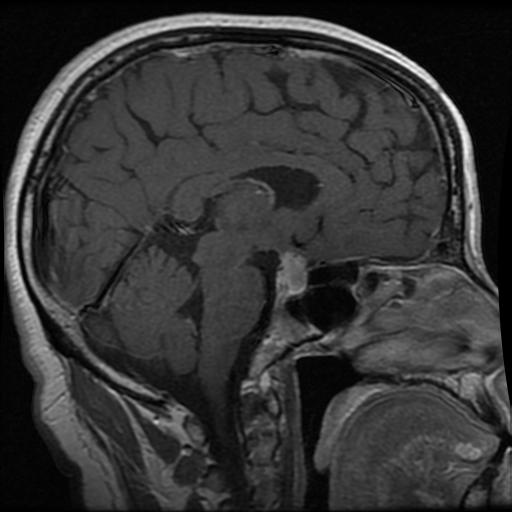
Label: pituitary